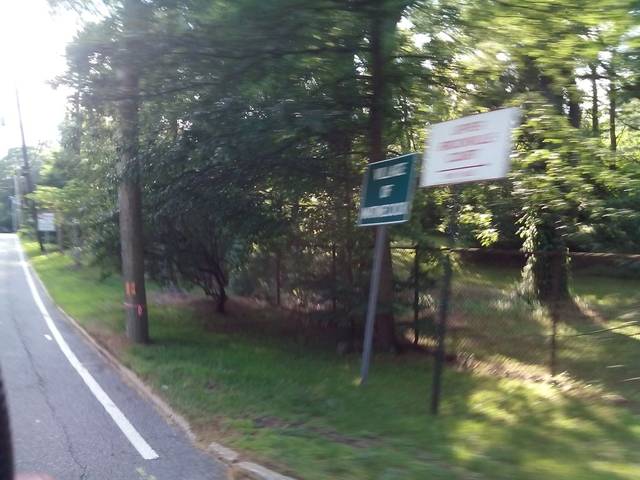
Region: United States
Coordinates: 40.851, -73.575